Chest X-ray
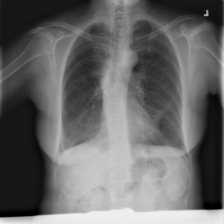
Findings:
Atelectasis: negative
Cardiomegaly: negative
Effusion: negative
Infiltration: negative
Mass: negative
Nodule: negative
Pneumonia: negative
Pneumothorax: negative
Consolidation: negative
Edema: negative
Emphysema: negative
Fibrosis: negative
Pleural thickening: negative
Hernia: negative